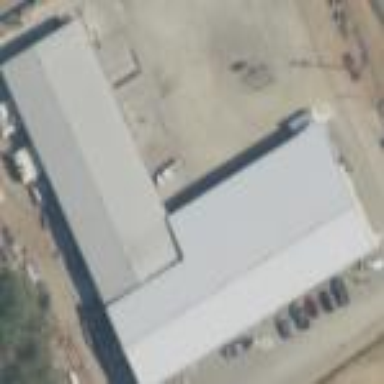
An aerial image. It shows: Building.